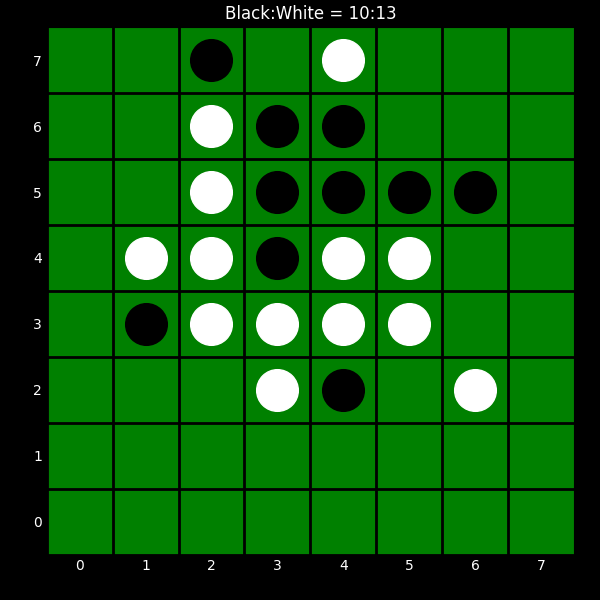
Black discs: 10
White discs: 13